Question:
First sql table
'''
select distinct
d.fleet_no as [FLEET],
a.[LAST DEPARTURE],
a.[OFF DAYS]
FROM tim d INNER JOIN
( SELECT
fleet_no,
CONVERT(VARCHAR(12),cast(max(tDepart) as date), 107) AS [LAST DEPARTURE],
CONVERT(VARCHAR(12), datediff(d,max(tDepart),Getdate())) AS [OFF DAYS]
FROM tim
GROUP BY fleet_no
) a ON a.fleet_no = d.fleet_no
'''
Second sql Table is
'''
SELECT distinct
d.fleet_no as [FLEET],
a.[LAST DEPARTURE],
a.[OFF DAYS]
FROM exprtim d INNER JOIN
( SELECT fleet_no,
CONVERT(VARCHAR(12), cast(max(tDepart) as date), 107) AS [LAST DEPARTURE],
CONVERT(VARCHAR(12), datediff(d,max(tDepart),Getdate())) AS [OFF DAYS]
FROM exprtim
GROUP BY fleet_no
) a ON a.fleet_no = d.fleet_no
'''
What query would give me the result in the image. The Fisrt and Second set query are given above.
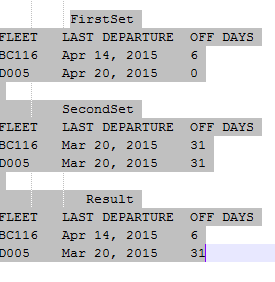
Answer: Without digging too deeply into any logic issues, let me at least propose a way to simplify the query with some <URL>
'''
;with
FirstInnerSet AS
( SELECT
fleet_no,
CONVERT(VARCHAR(12),cast(max(tDepart) as date), 107) AS [LAST DEPARTURE],
CONVERT(VARCHAR(12), datediff(d,max(tDepart),Getdate())) AS [OFF DAYS]
FROM tim
GROUP BY fleet_no
),
FirstSet AS
( select distinct
d.fleet_no as [FLEET],
a.[LAST DEPARTURE],
a.[OFF DAYS]
FROM tim d
INNER JOIN FirstInnerSet a ON a.fleet_no = d.fleet_no
),
SecondInnerSet AS
( SELECT
fleet_no,
CONVERT(VARCHAR(12),cast(max(tDepart) as date), 107) AS [LAST DEPARTURE],
CONVERT(VARCHAR(12), datediff(d,max(tDepart),Getdate())) AS [OFF DAYS]
FROM exprtim
GROUP BY fleet_no
),
SecondSet AS
( SELECT distinct
d.fleet_no as [FLEET],
a.[LAST DEPARTURE],
a.[OFF DAYS]
FROM exprtim d
INNER JOIN SecondInnerSet a ON a.fleet_no = d.fleet_no
)
select FirstSet.Fleet,
CASE
WHEN firstset.[off days] > secondset.[off days]
THEN FirstSet.[Last Departure]
ELSE SecondSet.[Last Departure]
END AS [LAST DEPARTURE],
CASE
WHEN firstset.[off days] > secondset.[off days]
THEN FirstSet.[off days]
ELSE SecondSet.[off days]
END AS [OFF DAYS]
from FirstSet
inner join SecondSet
on FirstSet.Fleet = SecondSet.Fleet
order by FirstSet.Fleet
'''
EDIT:
Okay, I've distilled this down considerably by first combining the two datasets you're comparing, THEN calculating the MAX. Try this:
'''
;with
InnerSet AS
( SELECT fleet_no, tDepart FROM tim
UNION ALL
SELECT fleet_no, tDepart FROM exprtim
),
MainSet AS
( SELECT fleet_no, max(tDepart) AS MaxDepart
FROM InnerSet
GROUP BY fleet_no
)
SELECT fleet_no,
[Last Departure] = MaxDepart,
[Off Days] = datediff(d,MaxDepart,Getdate())
FROM MainSet
'''